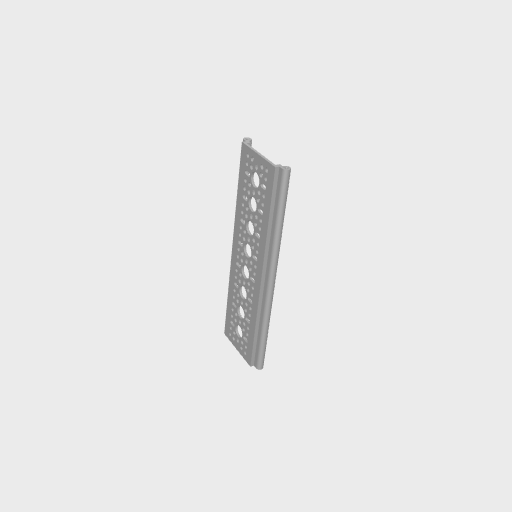
Part: RailChannel8H